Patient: sex M, age 48
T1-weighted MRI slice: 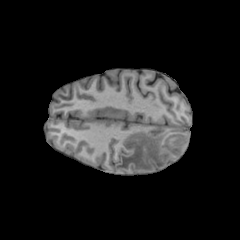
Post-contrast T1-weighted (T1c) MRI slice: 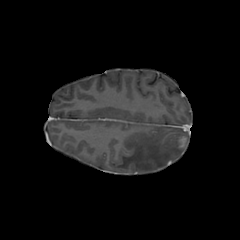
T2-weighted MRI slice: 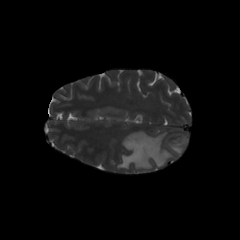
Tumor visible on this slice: yes
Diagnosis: Glioblastoma, IDH-wildtype
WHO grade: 4